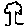
Label: tree